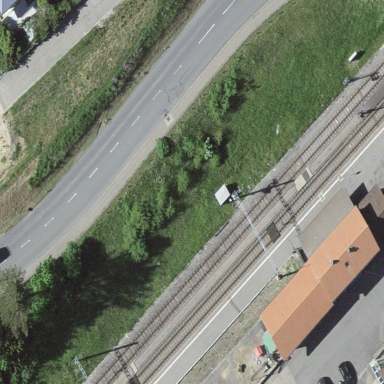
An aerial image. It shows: Platform for public transport and railway.